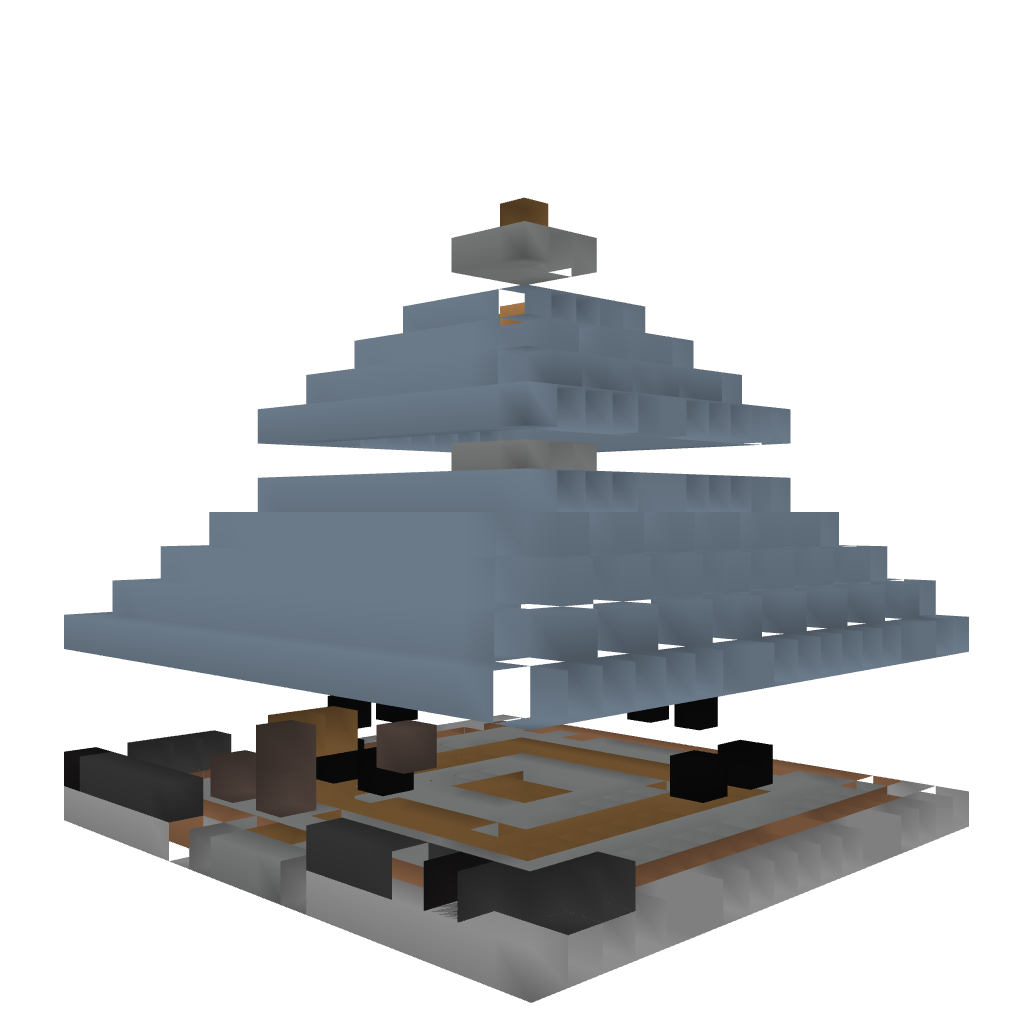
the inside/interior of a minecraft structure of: Medieval Style House III